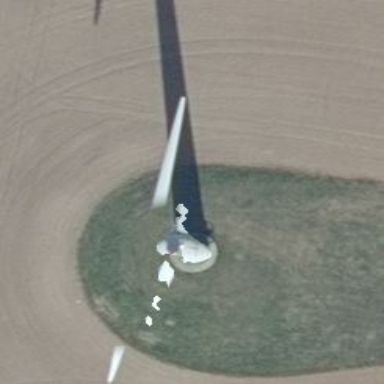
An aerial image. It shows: Wind-powered generator.